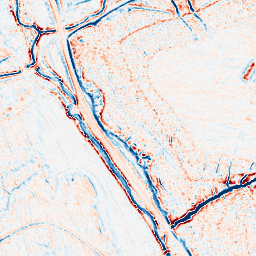
Category: edge_preserving
Decomposition family: bilateral
Decomposition parameters: d: 9
sigma_color: 25
sigma_space: 50
Upsampling method: bicubic_3x
Upsampling parameters: scale: 3
Upsampling scale: 3